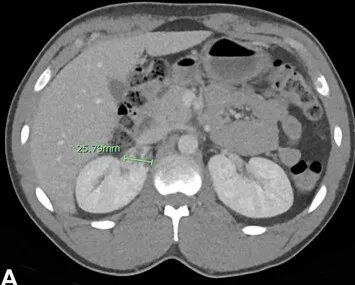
A and B - Computed tomography (CT) urography demonstrating a 2.6 cm mixed density lesion with heterogeneous enhancement of the upper pole of the right kidney.
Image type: radiology (ct)